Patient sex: M
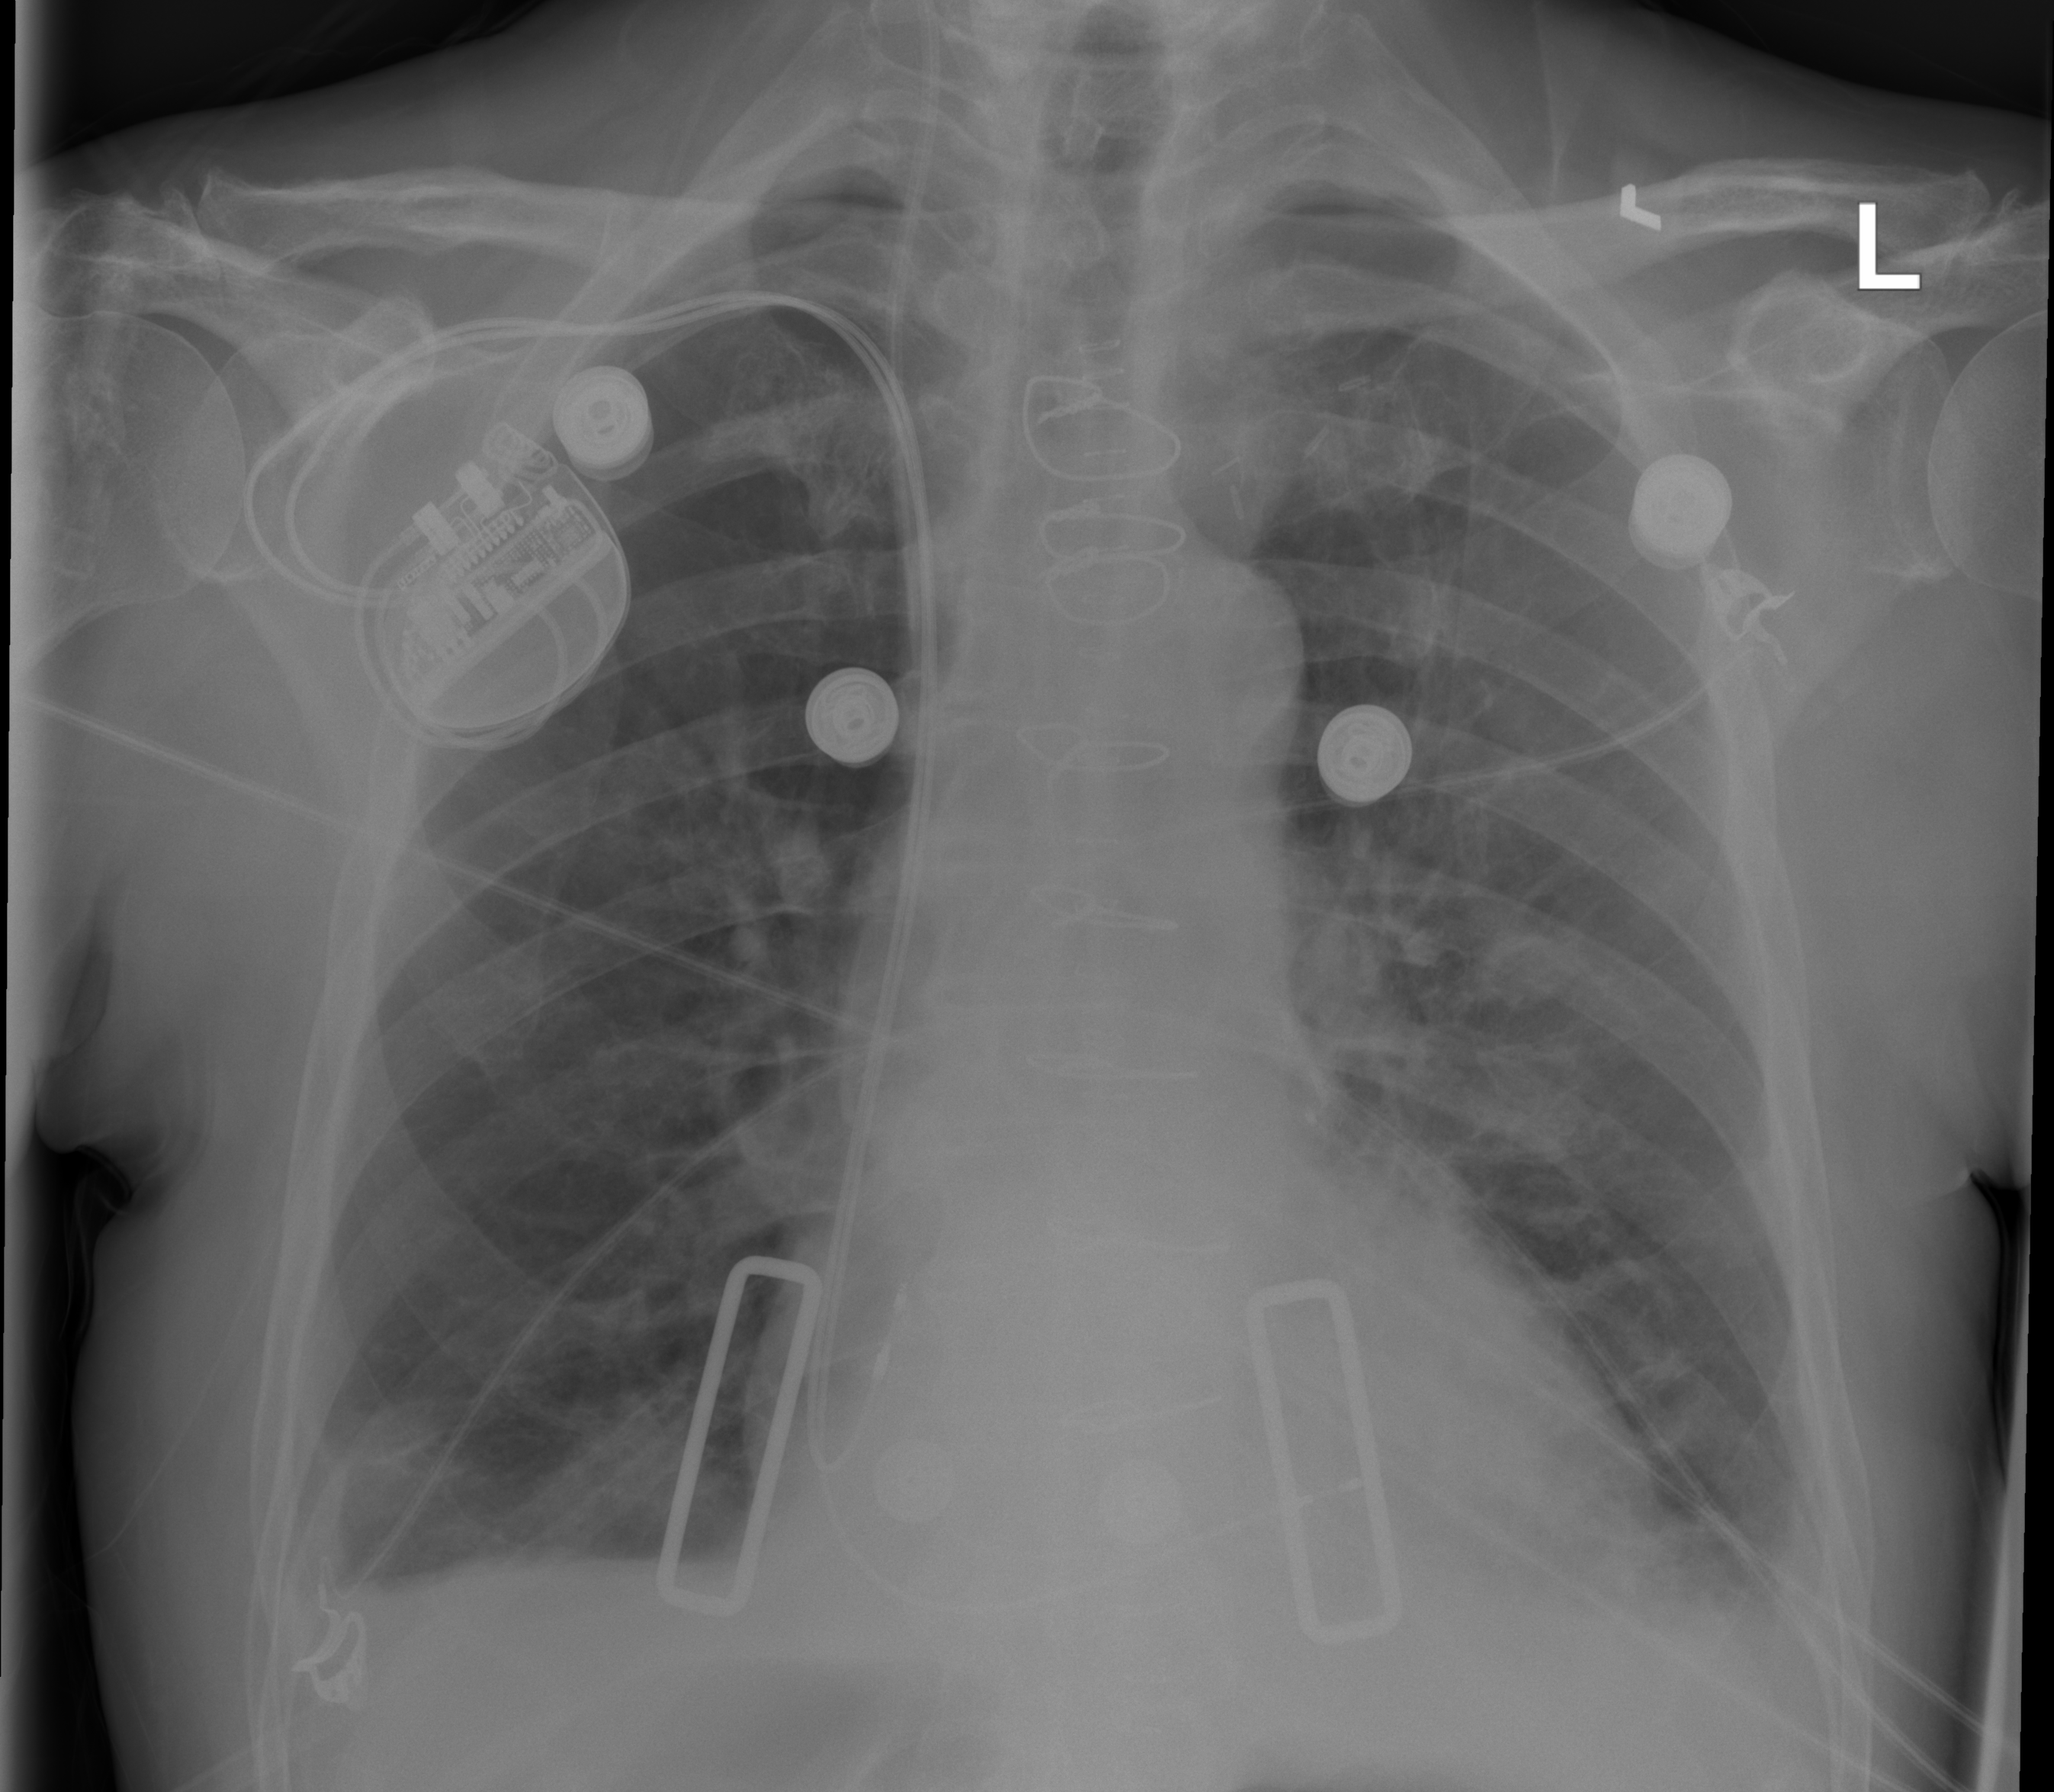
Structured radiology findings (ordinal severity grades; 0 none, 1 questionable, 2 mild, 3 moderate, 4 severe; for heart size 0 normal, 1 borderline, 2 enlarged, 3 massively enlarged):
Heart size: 0
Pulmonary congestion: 2
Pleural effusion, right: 0
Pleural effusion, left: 0
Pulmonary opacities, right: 0
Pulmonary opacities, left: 0
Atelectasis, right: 2
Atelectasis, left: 2